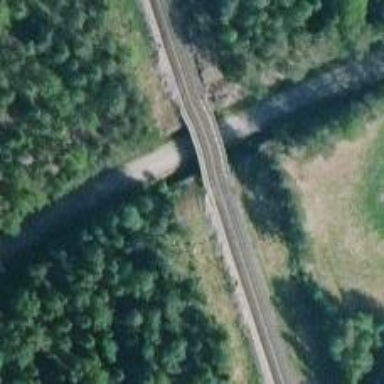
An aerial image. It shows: Railway track with continuous electrified contact line.